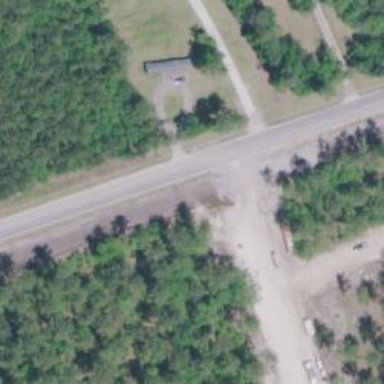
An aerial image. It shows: Unclassified road.